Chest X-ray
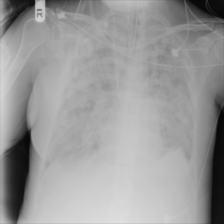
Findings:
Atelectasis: negative
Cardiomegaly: negative
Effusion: positive
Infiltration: negative
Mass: negative
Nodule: negative
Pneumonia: negative
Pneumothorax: negative
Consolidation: negative
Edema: negative
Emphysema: negative
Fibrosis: negative
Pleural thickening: negative
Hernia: negative